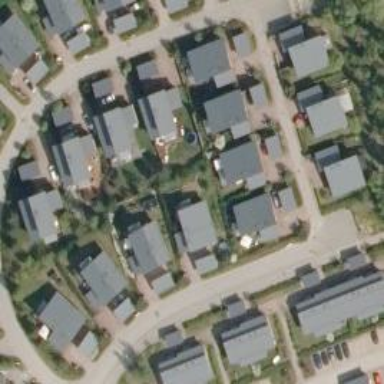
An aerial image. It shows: Residential area.